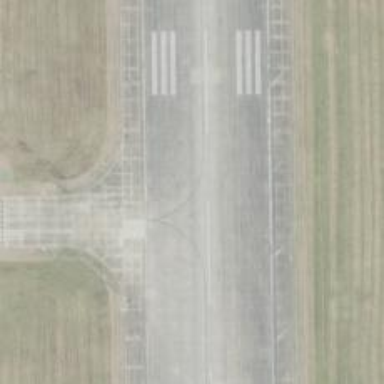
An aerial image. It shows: Image of taxiway at airport.